Question: I seem to be receiving a unique error in Python 2.7.6 on Windows 8 64bit. I was able to install Python perfectly, then was able to install pip using <URL> guide. But when I got to step 3 and I tried to install virtualenv using pip it gave me this error:
'''
Program 'pip.exe' failed to run: The specified executable is not a valid application for this OS platform.At line:1
char:1
+ pip.exe install virtualenv
+ ~~~~~~~~~~~~~~~~~~~~~~~~~~.
At line:1 char:1
+ pip.exe install virtualenv
+ ~~~~~~~~~~~~~~~~~~~~~~~~~~
+ CategoryInfo : ResourceUnavailable: (:) [], ApplicationFailedException
+ FullyQualifiedErrorId : NativeCommandFailed
'''
Also when trying to just run the executable it does this:
I've tried other installation methods such as the <URL>, but it always ends up that whenever it/I get to the stage of actually putting it to use this happens.
Thanks guys, hope you can help!
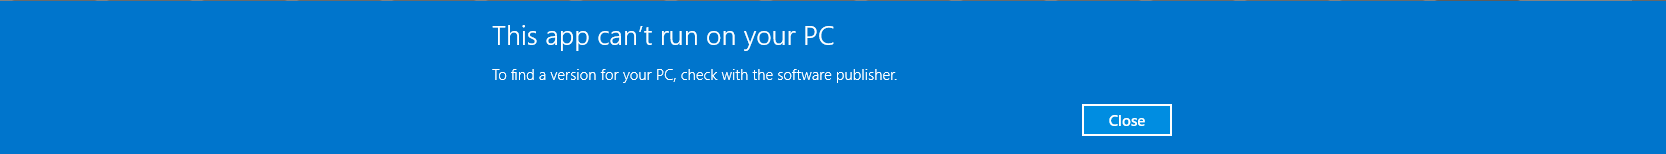
Answer: When installed properly, 'pip' should include 'C:\Python27\Scripts\pip-script.py', among a few other scripts. I'm guessing there was some sort of issue when you installed pip the first time, and these scripts weren't placed properly.
As a workaround, try <URL> from Christoph Gohlke's Python Externsion Packages for Windows repository, which is my go-to resource for installing third-party modules on Windows. The installer should automatically detect your Python installation and install the programs and scripts appropriately.